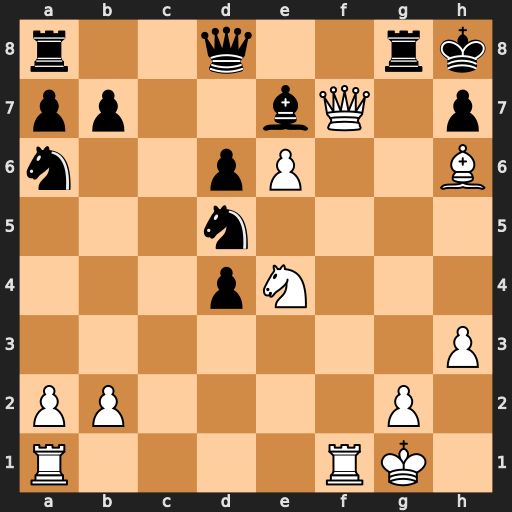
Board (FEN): r2q2rk/pp2bQ1p/n2pP2B/3n4/3pN3/7P/PP4P1/R4RK1
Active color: w
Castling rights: -
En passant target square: -
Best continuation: Qh5 Nf6 Ng5 Rxg5 Qxg5